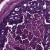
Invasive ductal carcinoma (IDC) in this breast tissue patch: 0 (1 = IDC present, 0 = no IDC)